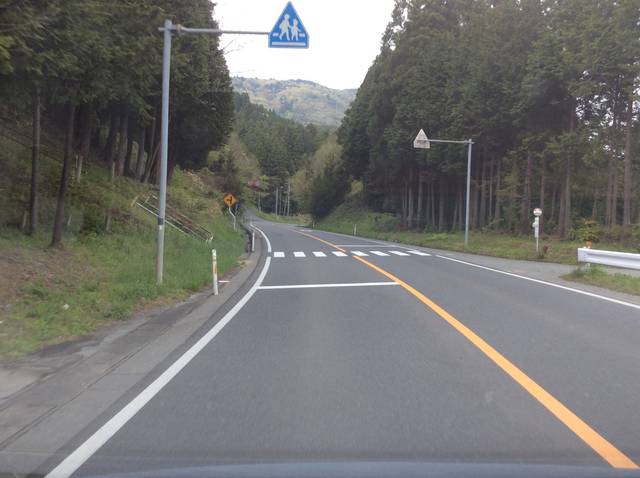
Region: Japan
Coordinates: 37.079, 140.799